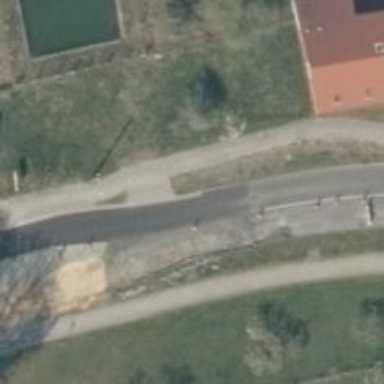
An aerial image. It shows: Primary highway with asphalt surface and separate sidewalk.